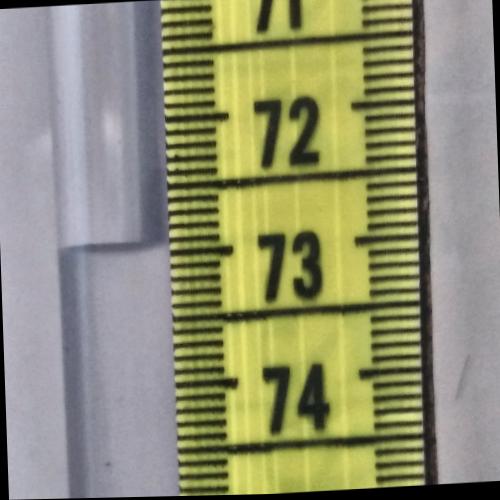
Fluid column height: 72.9 cm